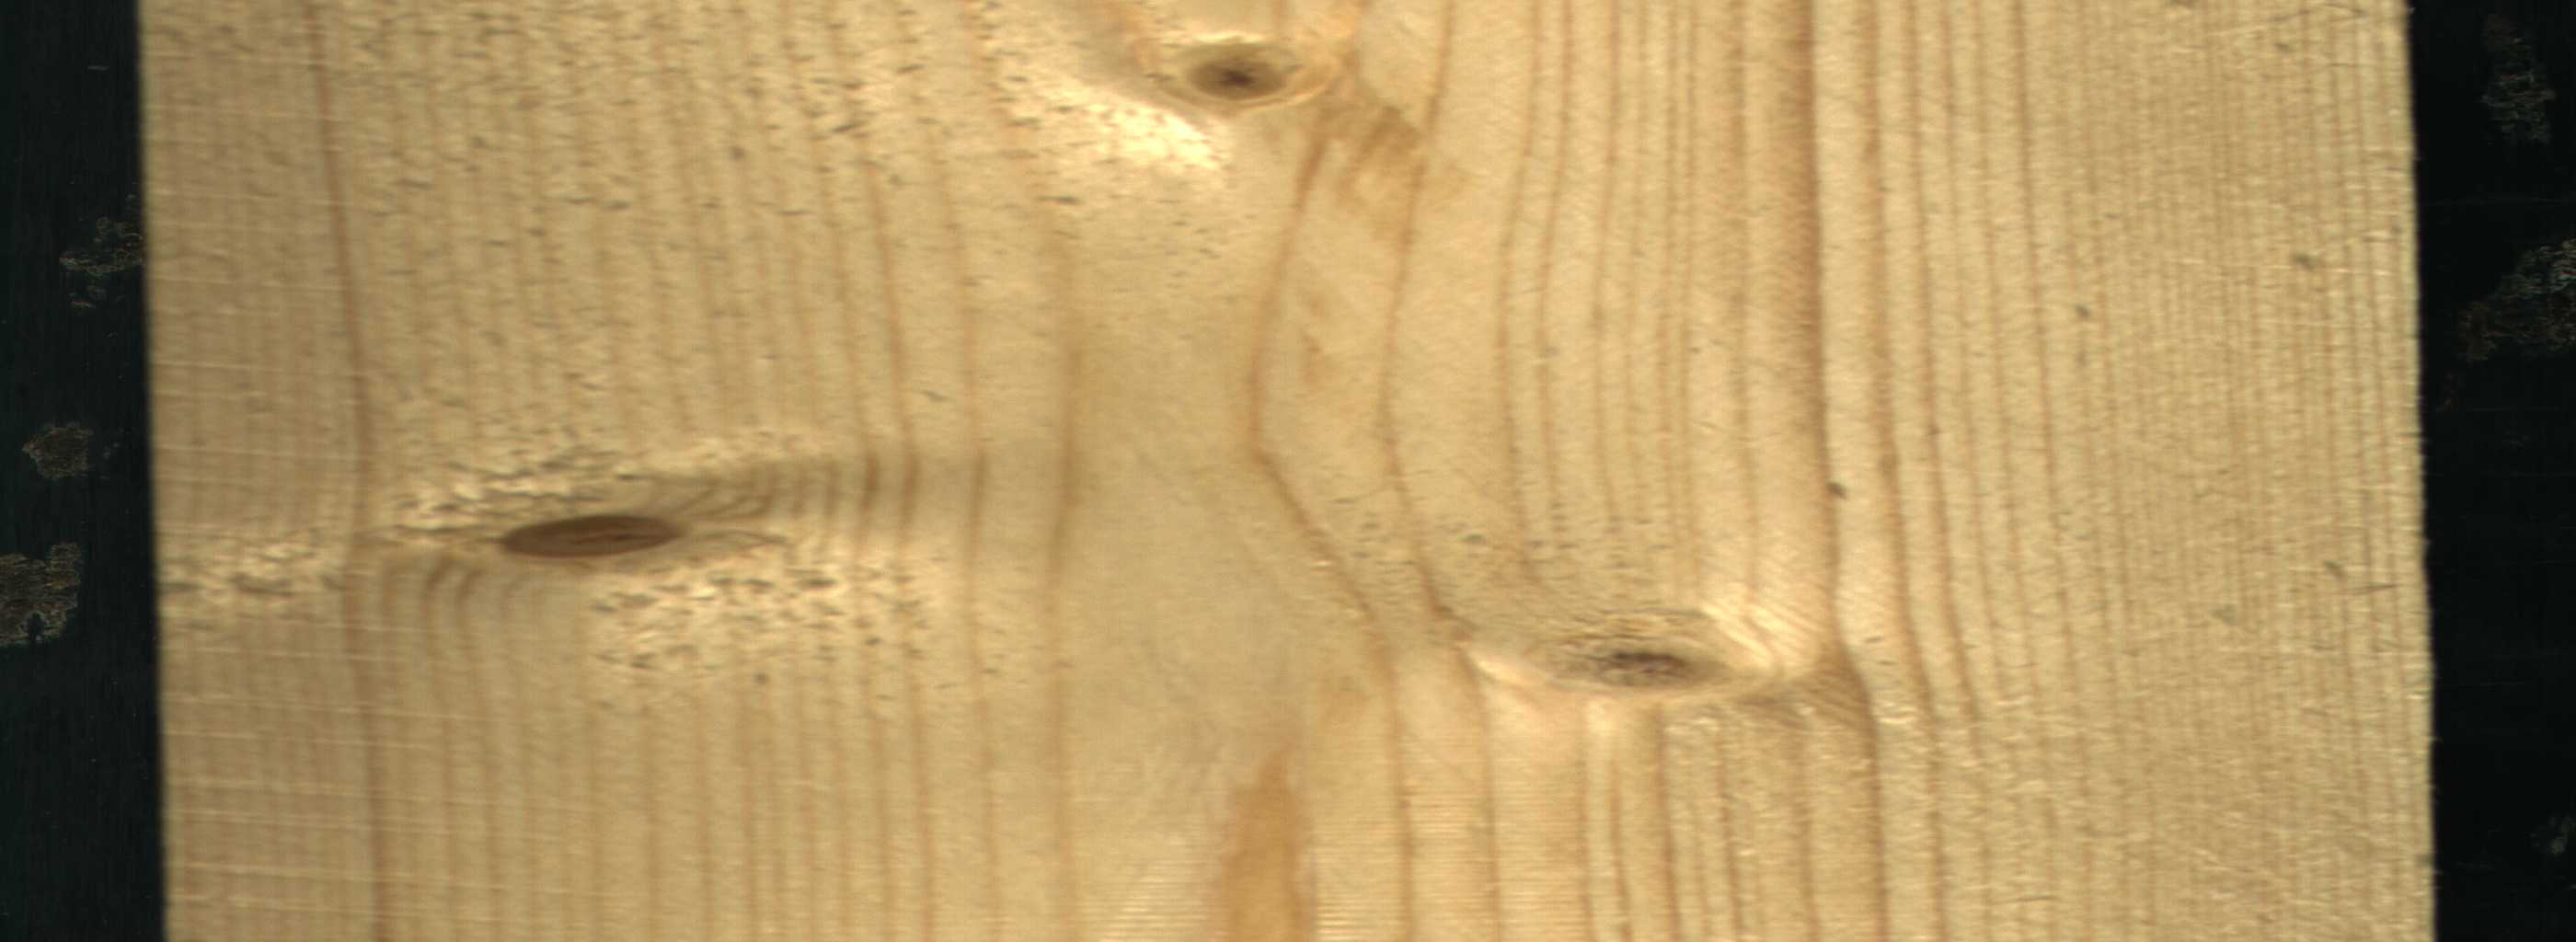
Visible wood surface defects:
Live_Knot
Live_Knot
Live_Knot